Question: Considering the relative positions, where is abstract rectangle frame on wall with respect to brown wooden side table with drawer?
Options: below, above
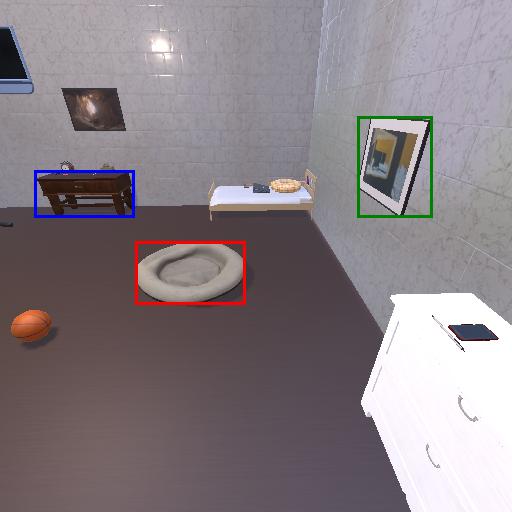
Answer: below